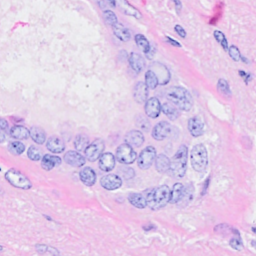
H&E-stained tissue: Breast